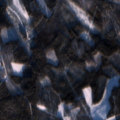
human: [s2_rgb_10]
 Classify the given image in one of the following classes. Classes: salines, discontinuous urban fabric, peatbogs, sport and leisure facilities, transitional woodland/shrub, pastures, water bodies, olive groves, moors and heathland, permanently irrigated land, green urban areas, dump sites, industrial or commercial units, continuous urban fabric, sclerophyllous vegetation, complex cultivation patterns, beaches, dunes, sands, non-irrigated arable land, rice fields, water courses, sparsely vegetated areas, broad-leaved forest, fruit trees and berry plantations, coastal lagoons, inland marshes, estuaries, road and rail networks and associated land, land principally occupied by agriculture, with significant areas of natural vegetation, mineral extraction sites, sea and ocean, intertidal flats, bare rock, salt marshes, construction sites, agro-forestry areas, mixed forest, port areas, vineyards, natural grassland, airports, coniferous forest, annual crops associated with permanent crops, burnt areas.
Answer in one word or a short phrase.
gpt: broad-leaved forest, coniferous forest, mixed forest, transitional woodland/shrub